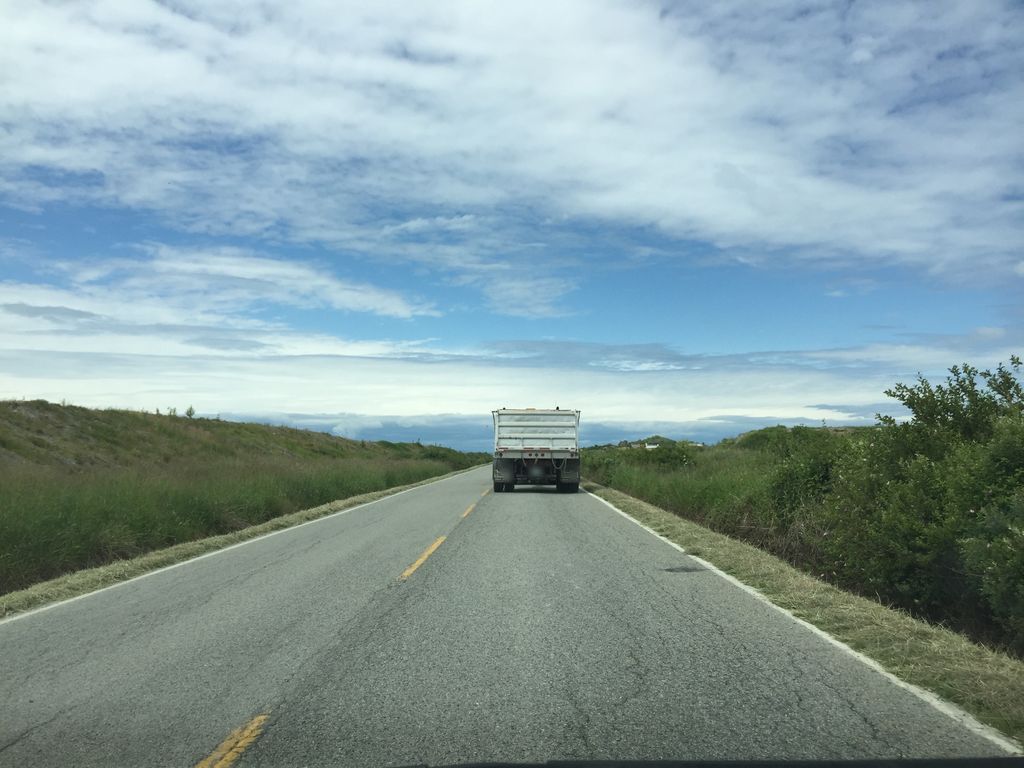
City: vancouver